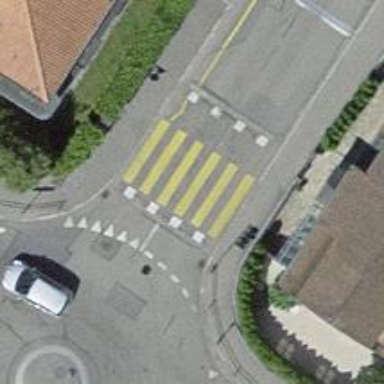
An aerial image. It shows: Uncontrolled crossing with traffic calming table.